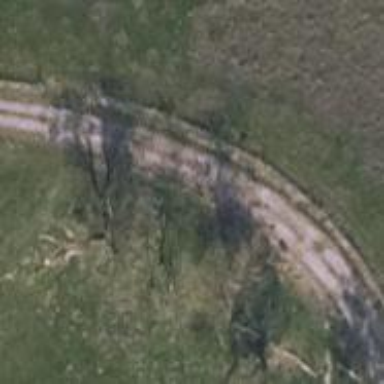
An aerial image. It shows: Sandy track road with grade3 tracktype.